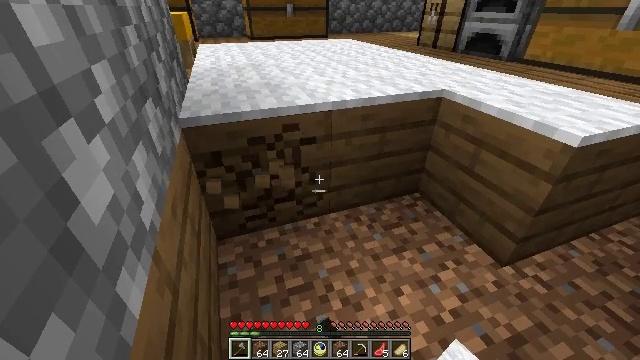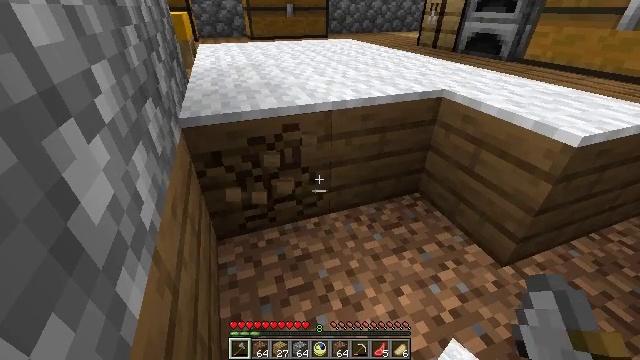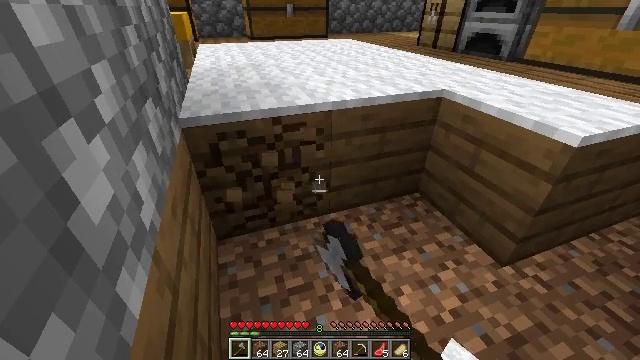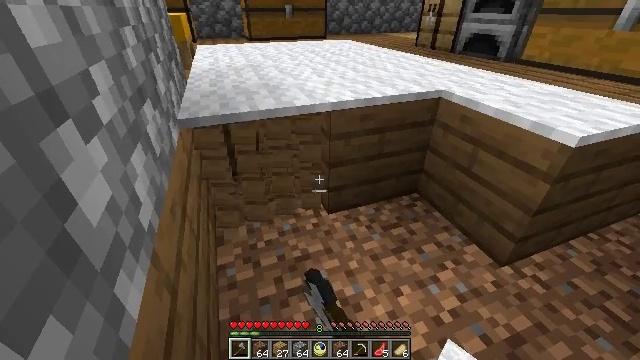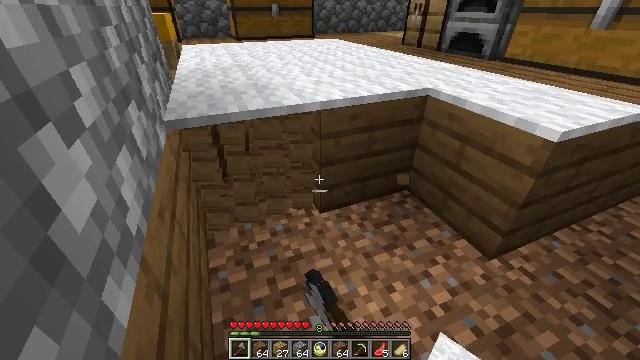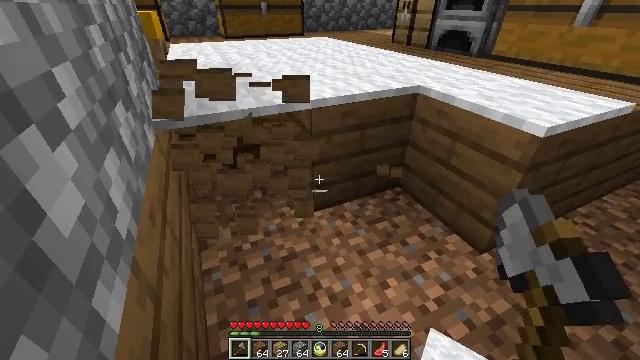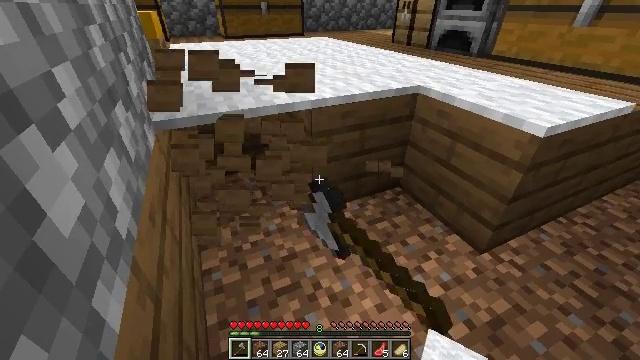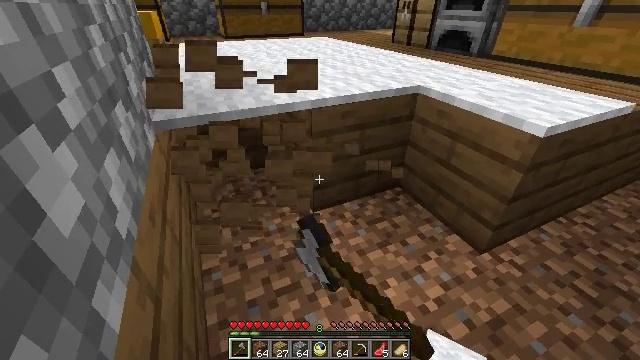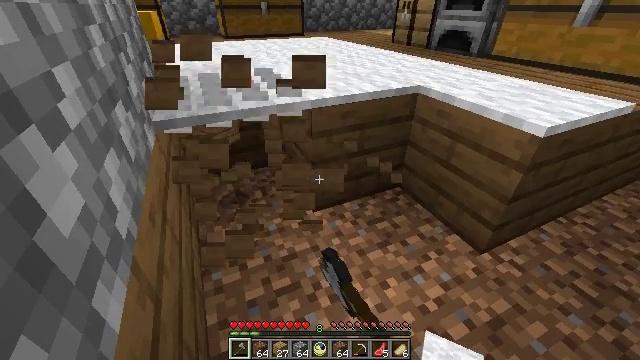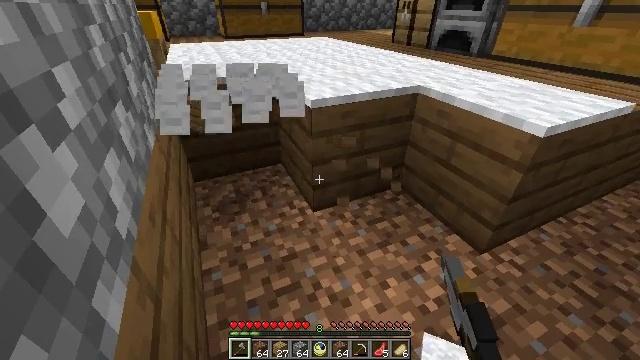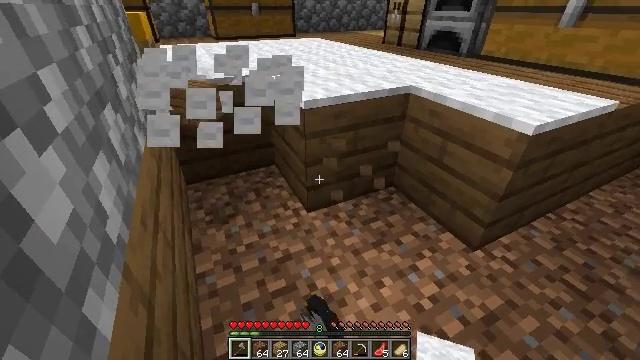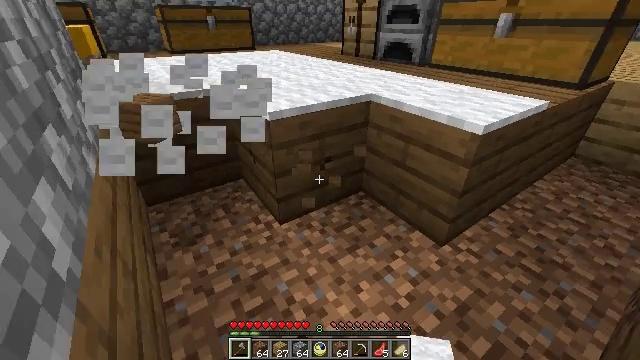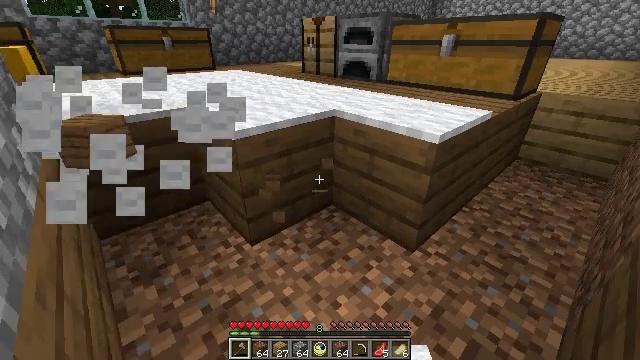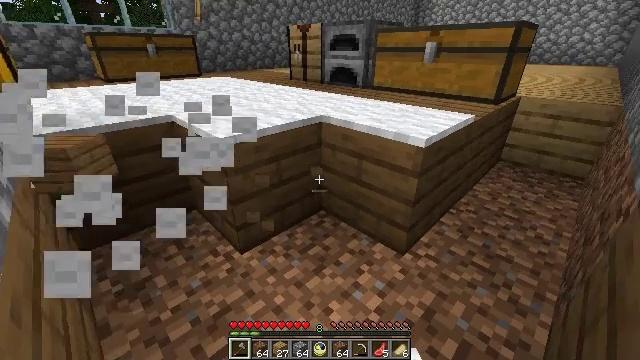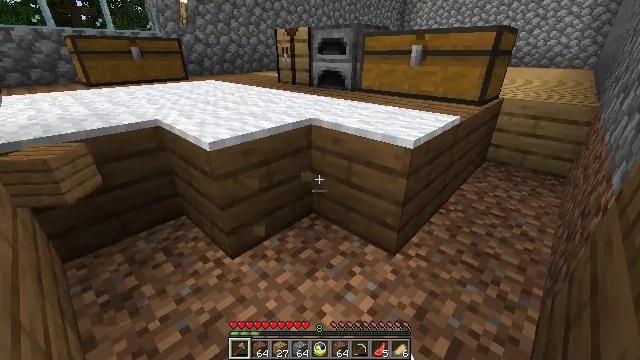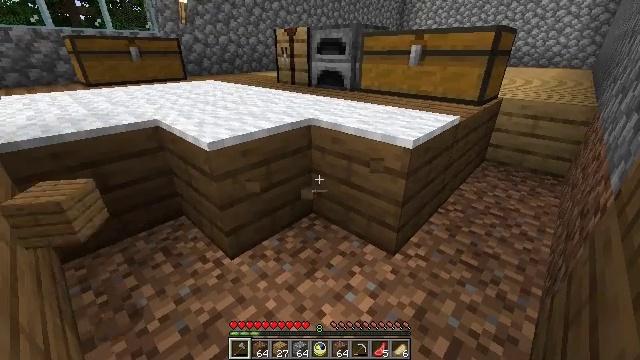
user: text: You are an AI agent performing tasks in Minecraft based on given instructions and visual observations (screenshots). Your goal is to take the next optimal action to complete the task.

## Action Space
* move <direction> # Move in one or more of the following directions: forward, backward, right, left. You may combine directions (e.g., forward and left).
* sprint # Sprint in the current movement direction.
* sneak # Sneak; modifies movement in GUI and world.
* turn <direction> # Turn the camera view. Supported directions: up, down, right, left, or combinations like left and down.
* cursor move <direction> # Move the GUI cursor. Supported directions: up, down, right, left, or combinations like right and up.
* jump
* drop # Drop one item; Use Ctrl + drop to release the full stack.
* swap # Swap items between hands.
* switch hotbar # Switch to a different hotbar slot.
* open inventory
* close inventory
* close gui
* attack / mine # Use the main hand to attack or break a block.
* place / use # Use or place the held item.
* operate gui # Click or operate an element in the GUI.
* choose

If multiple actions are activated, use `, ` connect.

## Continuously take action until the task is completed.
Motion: motion action
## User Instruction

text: Attack the spruce planks to recycle them.
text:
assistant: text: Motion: attack / mine
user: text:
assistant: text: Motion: attack / mine
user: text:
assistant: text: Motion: attack / mine
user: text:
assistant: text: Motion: turn right, attack / mine
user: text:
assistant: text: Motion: turn right, attack / mine
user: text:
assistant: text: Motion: attack / mine
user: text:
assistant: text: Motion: attack / mine
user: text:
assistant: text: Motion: attack / mine
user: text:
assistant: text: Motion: attack / mine
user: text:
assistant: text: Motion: turn right, attack / mine
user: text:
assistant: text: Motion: turn right and up, attack / mine
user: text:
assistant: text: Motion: turn right and up
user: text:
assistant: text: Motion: turn right and up
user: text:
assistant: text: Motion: turn right
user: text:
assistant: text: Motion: attack / mine
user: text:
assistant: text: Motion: attack / mine
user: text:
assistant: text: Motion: attack / mine
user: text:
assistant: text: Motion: attack / mine
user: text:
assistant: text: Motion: attack / mine
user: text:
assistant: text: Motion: attack / mine
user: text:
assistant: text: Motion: attack / mine
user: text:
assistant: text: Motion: attack / mine
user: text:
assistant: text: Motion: attack / mine
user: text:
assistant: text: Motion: attack / mine
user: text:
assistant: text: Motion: attack / mine
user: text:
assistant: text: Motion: attack / mine
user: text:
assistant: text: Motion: attack / mine
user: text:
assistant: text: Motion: attack / mine
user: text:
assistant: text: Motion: attack / mine
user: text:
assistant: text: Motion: attack / mine